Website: ulta-beauty
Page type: payment
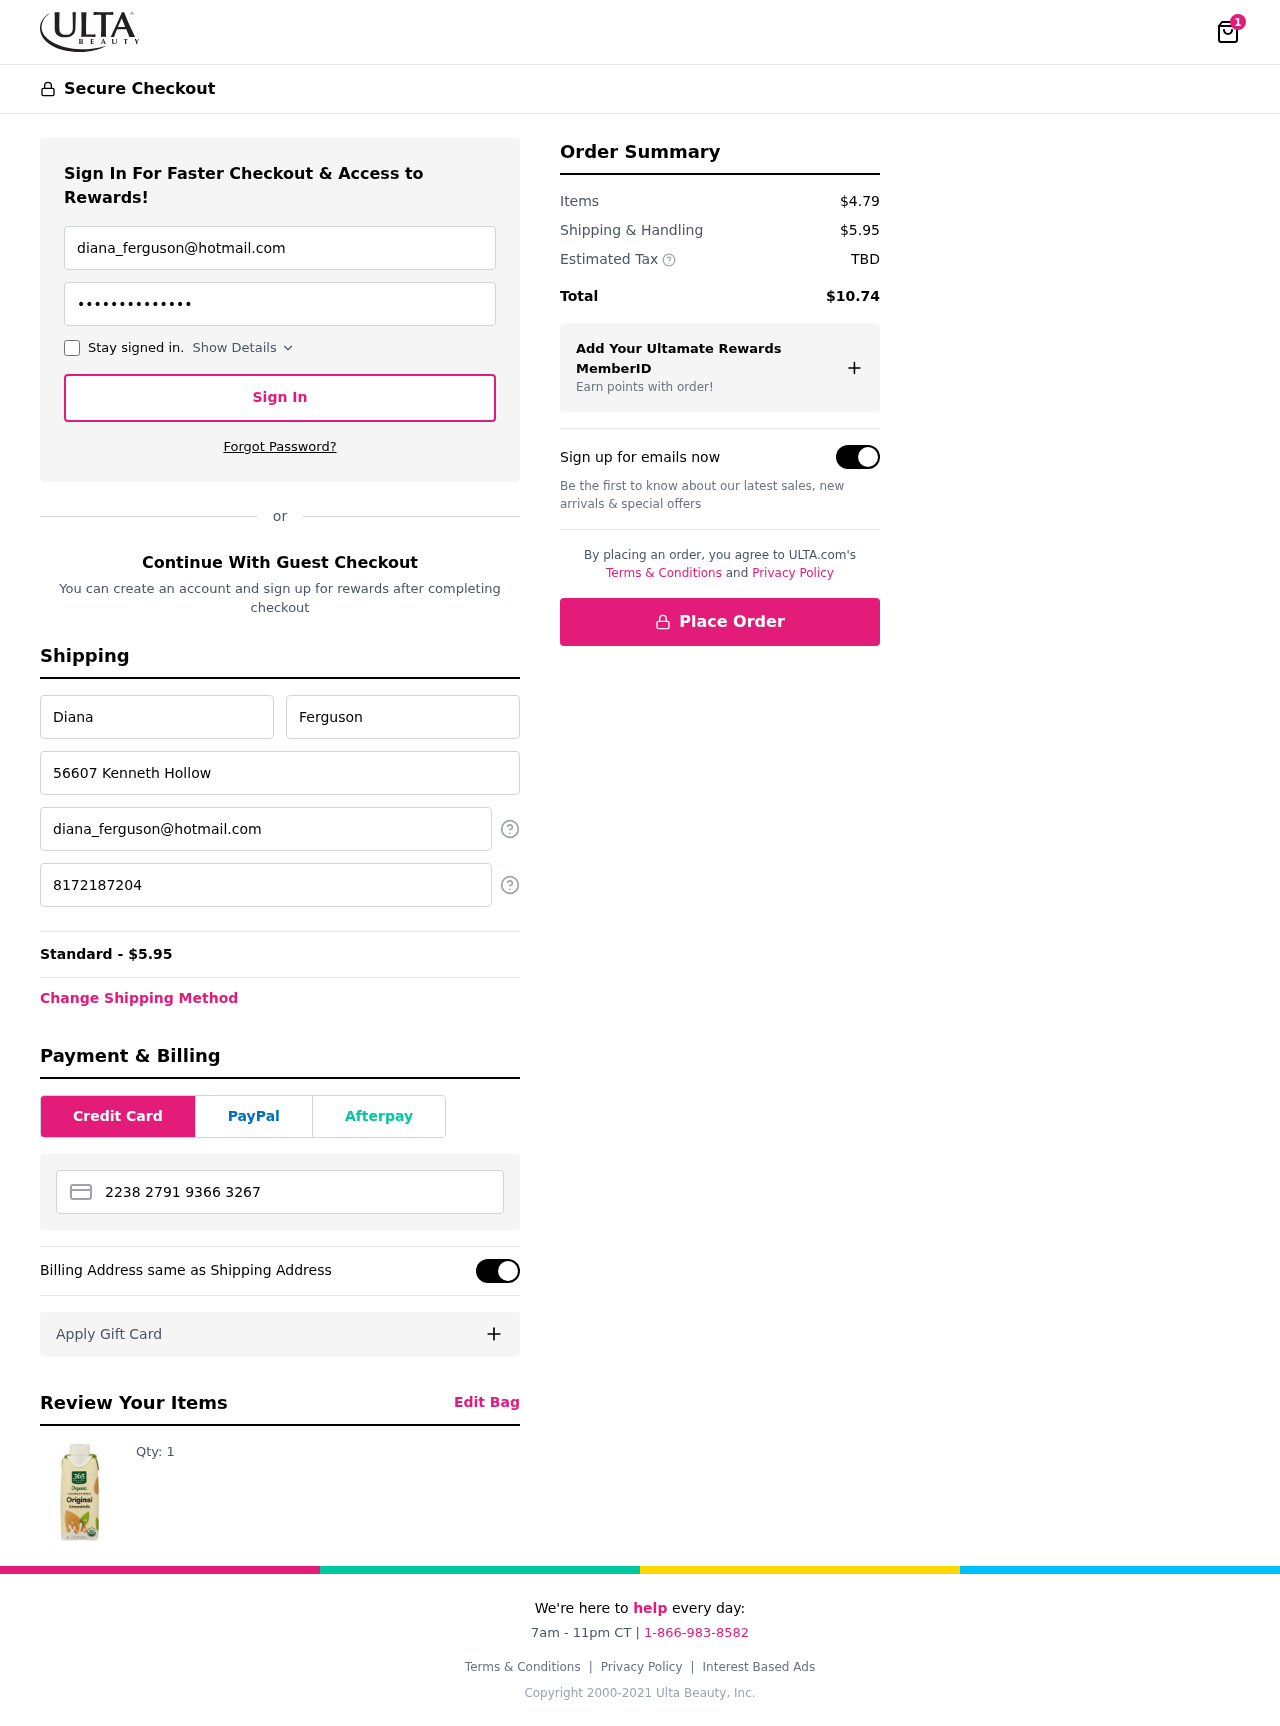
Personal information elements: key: PII_CARD_NUMBER
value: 2238 2791 9366 3267
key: PII_EMAIL
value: diana_ferguson@hotmail.com
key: PII_FIRSTNAME
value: Diana
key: PII_LASTNAME
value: Ferguson
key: PII_PHONE
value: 8172187204
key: PII_STREET
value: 56607 Kenneth Hollow
Product elements: key: PRODUCT1_QUANTITY
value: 1
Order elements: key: ORDER_NUM_ITEMS
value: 1
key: ORDER_SHIPPING_COST
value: $5.95
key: ORDER_SHIPPING_COST
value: Standard - $5.95
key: ORDER_SUBTOTAL
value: $4.79
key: ORDER_TAX
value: TBD
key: ORDER_TOTAL
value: $10.74